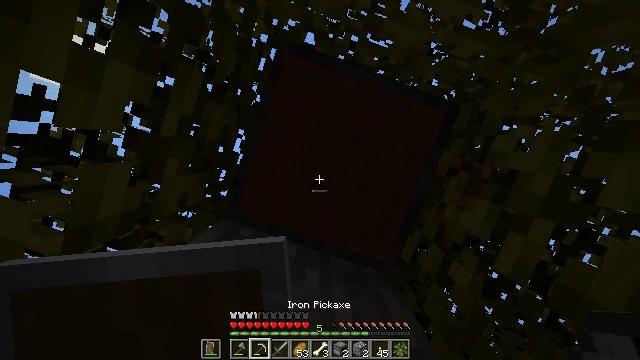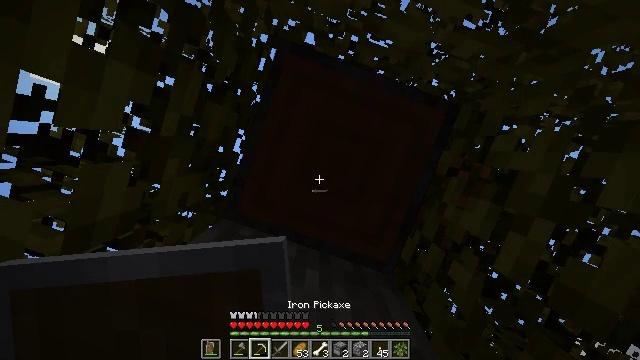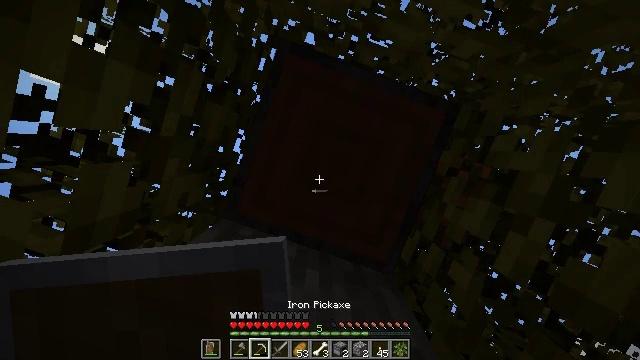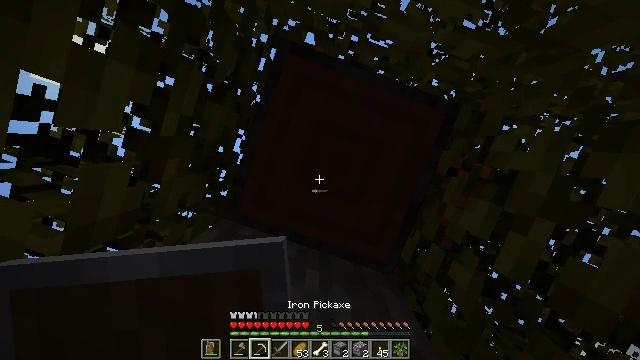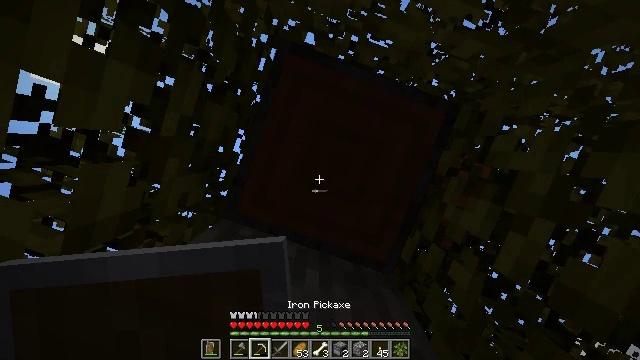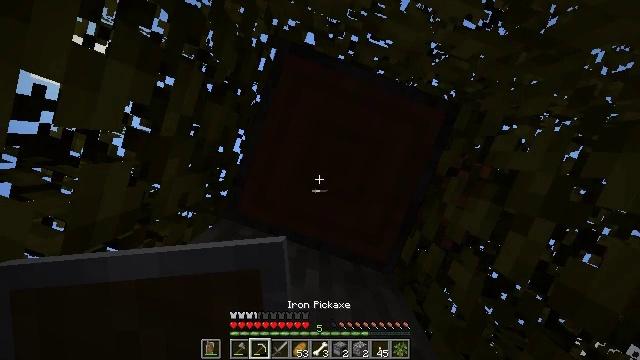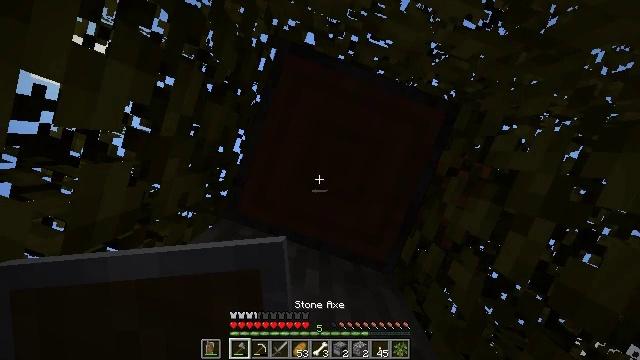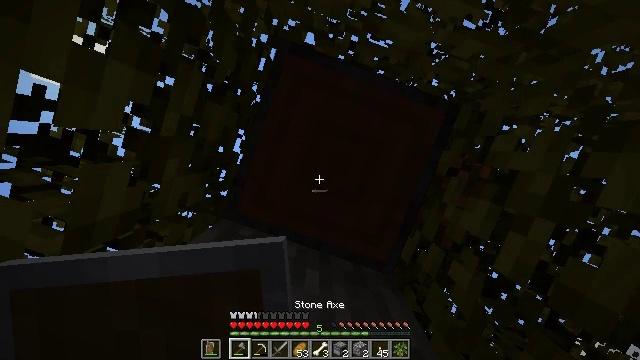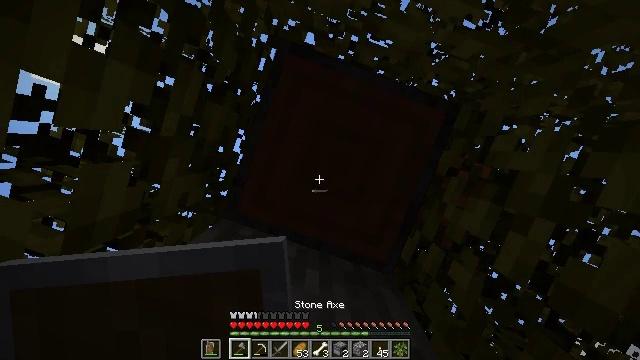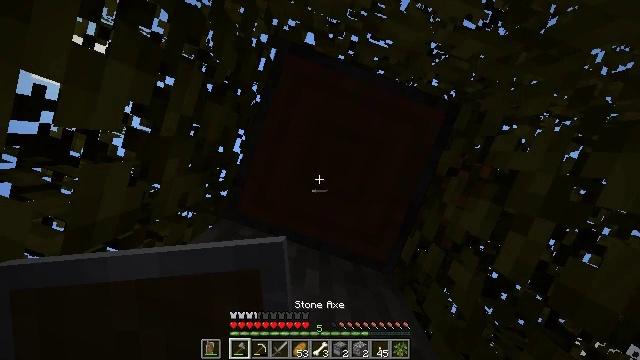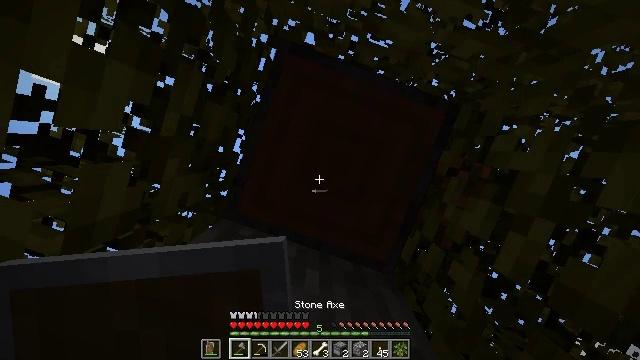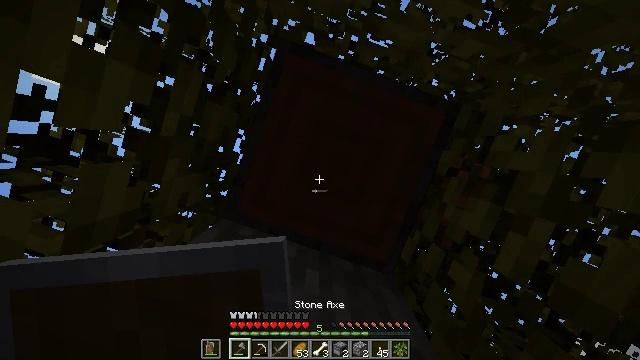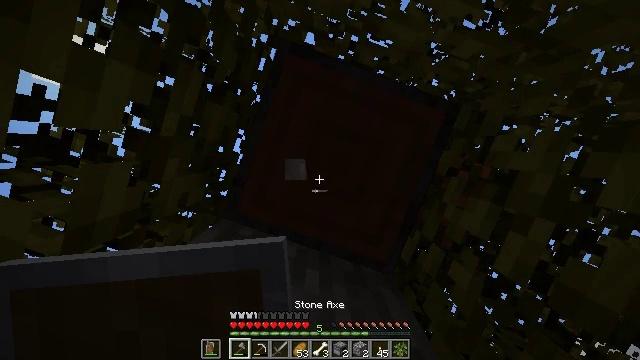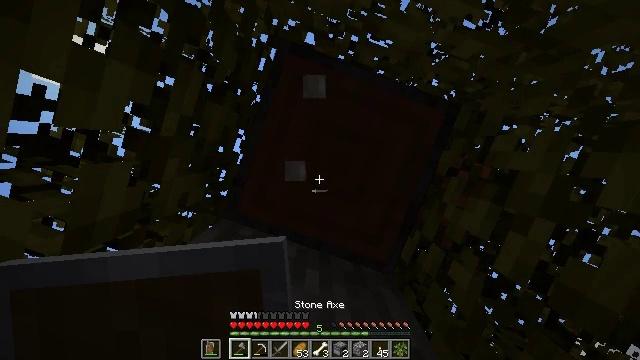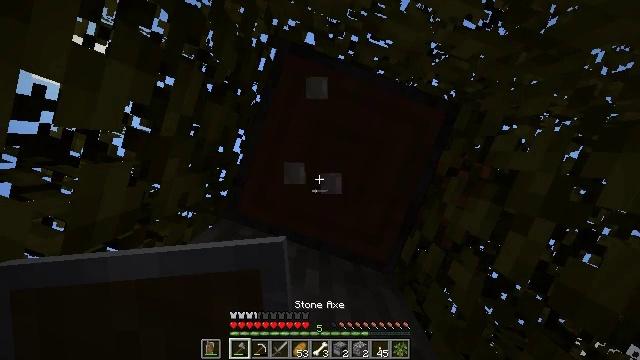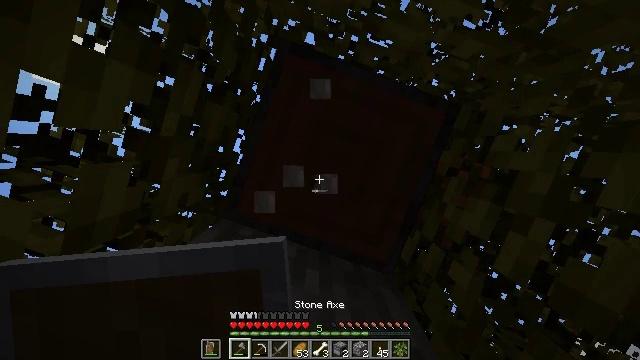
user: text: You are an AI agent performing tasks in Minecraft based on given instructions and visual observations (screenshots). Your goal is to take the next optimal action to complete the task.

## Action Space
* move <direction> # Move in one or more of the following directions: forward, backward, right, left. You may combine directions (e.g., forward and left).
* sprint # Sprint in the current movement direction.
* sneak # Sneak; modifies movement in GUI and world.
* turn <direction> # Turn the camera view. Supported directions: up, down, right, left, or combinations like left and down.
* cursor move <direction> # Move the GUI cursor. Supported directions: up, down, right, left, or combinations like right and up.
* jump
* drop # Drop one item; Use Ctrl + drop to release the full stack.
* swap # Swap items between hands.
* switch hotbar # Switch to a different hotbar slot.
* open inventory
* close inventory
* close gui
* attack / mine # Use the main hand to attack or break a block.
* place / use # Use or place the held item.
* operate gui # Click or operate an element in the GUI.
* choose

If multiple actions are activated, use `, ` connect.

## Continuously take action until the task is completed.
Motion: motion action
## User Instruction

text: Collect acacia logs by breaking the tree.
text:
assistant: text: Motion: no_op
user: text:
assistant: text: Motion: no_op
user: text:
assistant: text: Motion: no_op
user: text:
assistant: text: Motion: no_op
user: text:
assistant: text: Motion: no_op
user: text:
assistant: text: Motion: no_op
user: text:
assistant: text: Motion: no_op
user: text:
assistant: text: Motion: no_op
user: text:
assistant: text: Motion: no_op
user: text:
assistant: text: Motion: no_op
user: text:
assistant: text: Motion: no_op
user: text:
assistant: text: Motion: attack / mine
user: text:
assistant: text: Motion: attack / mine
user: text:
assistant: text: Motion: attack / mine
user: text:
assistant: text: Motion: attack / mine
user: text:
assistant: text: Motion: attack / mine
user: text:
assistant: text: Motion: attack / mine
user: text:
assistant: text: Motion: attack / mine
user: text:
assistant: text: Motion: attack / mine
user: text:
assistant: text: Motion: attack / mine
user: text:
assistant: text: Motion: attack / mine
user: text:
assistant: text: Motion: attack / mine
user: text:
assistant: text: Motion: attack / mine
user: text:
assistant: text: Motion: attack / mine
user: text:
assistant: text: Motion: attack / mine
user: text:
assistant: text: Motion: attack / mine
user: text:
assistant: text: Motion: attack / mine
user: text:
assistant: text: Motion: attack / mine
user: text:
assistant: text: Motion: attack / mine
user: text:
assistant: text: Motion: attack / mine